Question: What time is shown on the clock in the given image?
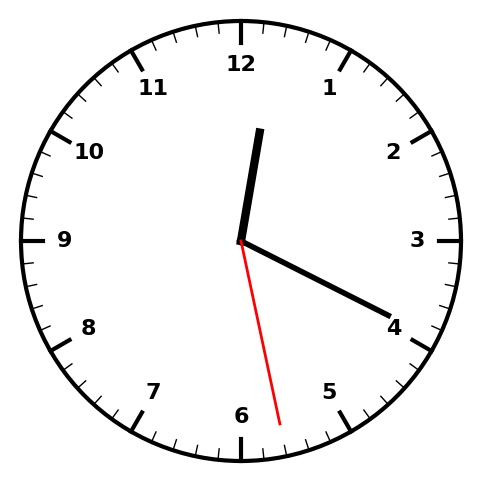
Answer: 12:19:28